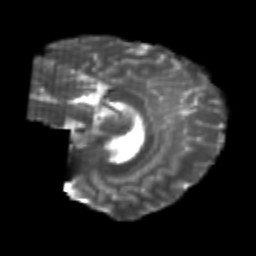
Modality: T2w
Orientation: sagittal
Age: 22
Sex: female
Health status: healthy
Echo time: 0.074 s